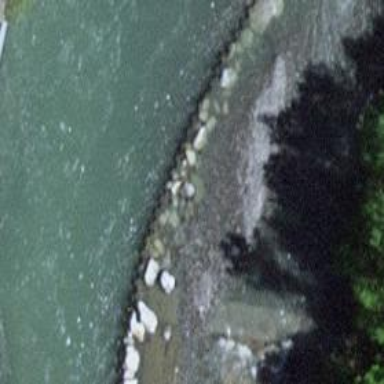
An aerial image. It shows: Weir along the waterway.